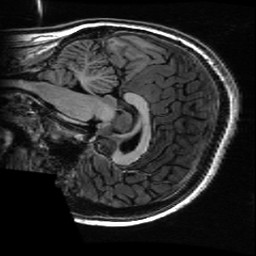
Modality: T1w
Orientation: sagittal
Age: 21
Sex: female
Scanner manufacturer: ge
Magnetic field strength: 3 T
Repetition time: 0.01144 s
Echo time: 0.005012 s